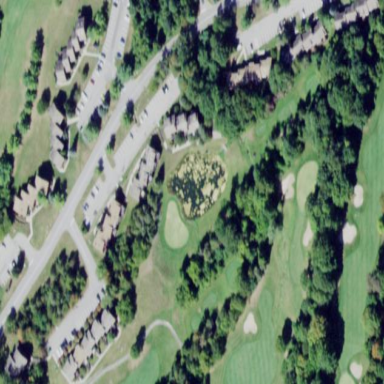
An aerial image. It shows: Golf course.